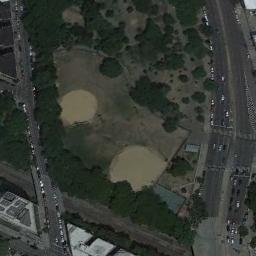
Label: baseball_diamond